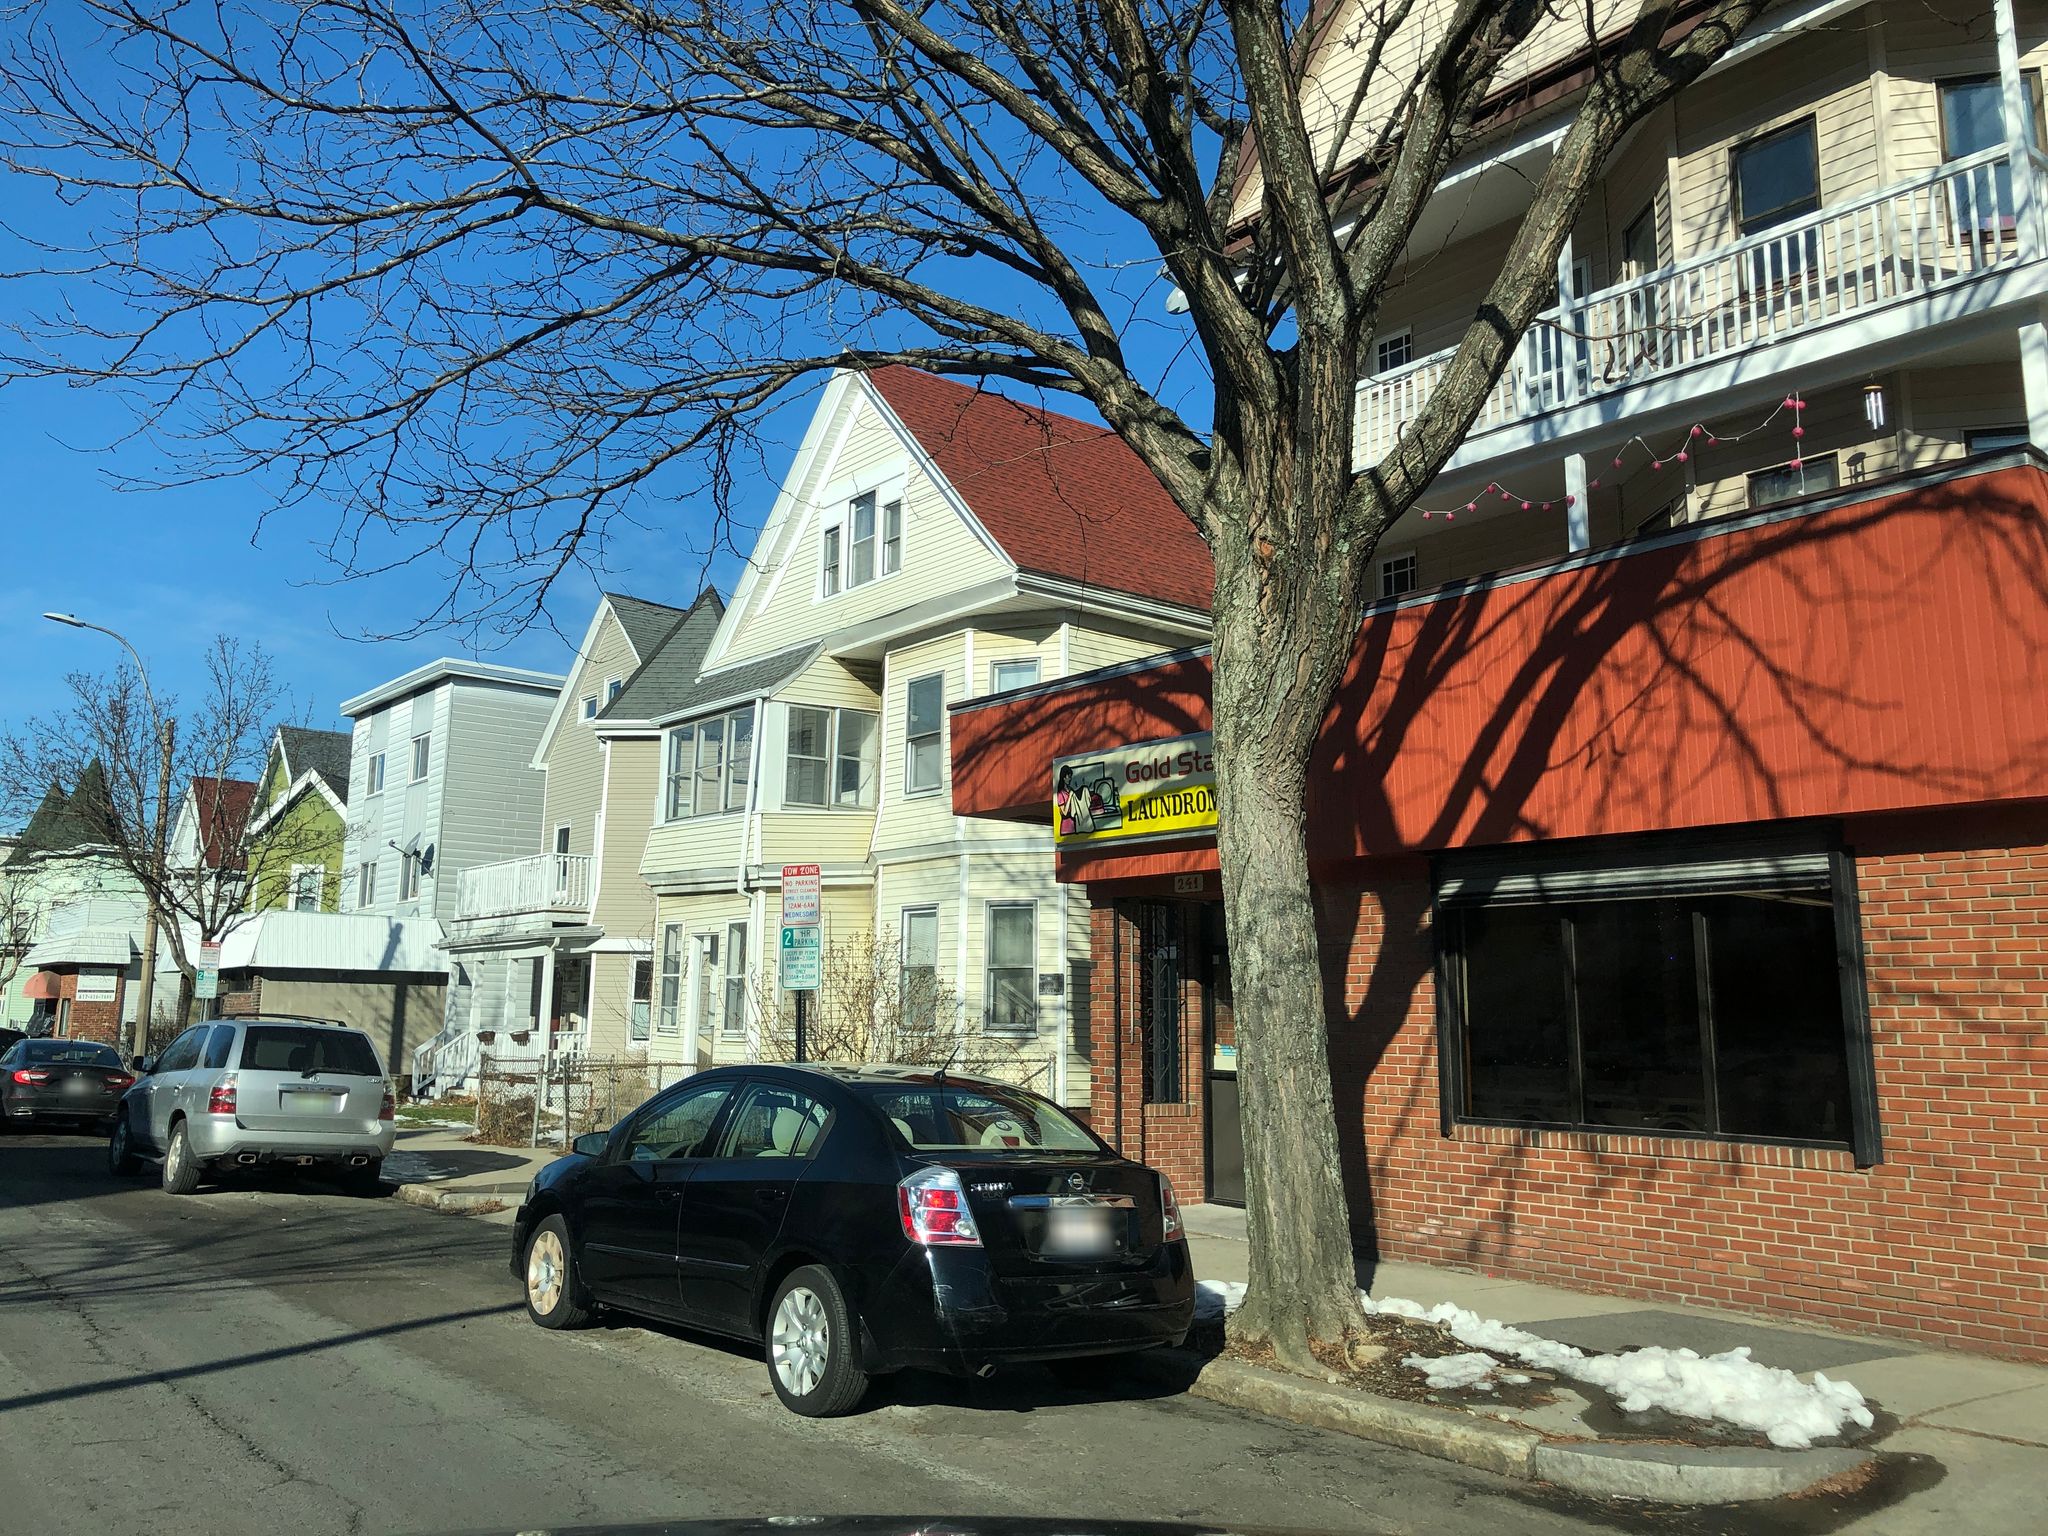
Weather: snowy
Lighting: day
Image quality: good
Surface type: walking surface
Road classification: footway
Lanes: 1
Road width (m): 12.2
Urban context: urban centre
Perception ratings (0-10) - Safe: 8.58, Lively: 9.15, Beautiful: 7.17, Boring: 2.32, Depressing: 1.69, Wealthy: 6.7